Question: Verse shown?
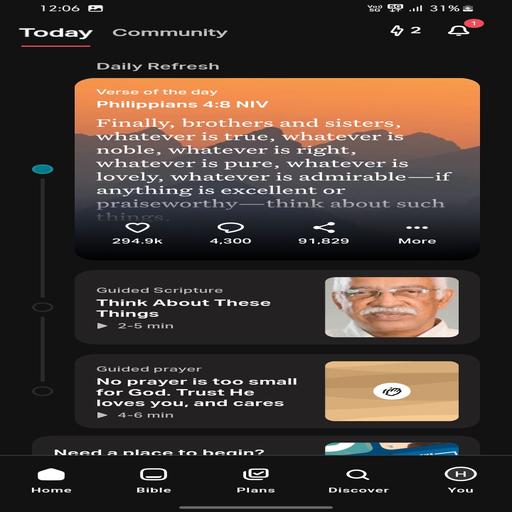
Answer: Philippians 4:8